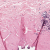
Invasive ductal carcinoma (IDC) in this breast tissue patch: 0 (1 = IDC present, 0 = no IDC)